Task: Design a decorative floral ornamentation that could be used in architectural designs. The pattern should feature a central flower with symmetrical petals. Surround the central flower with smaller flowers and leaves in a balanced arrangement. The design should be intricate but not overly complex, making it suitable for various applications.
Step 82:
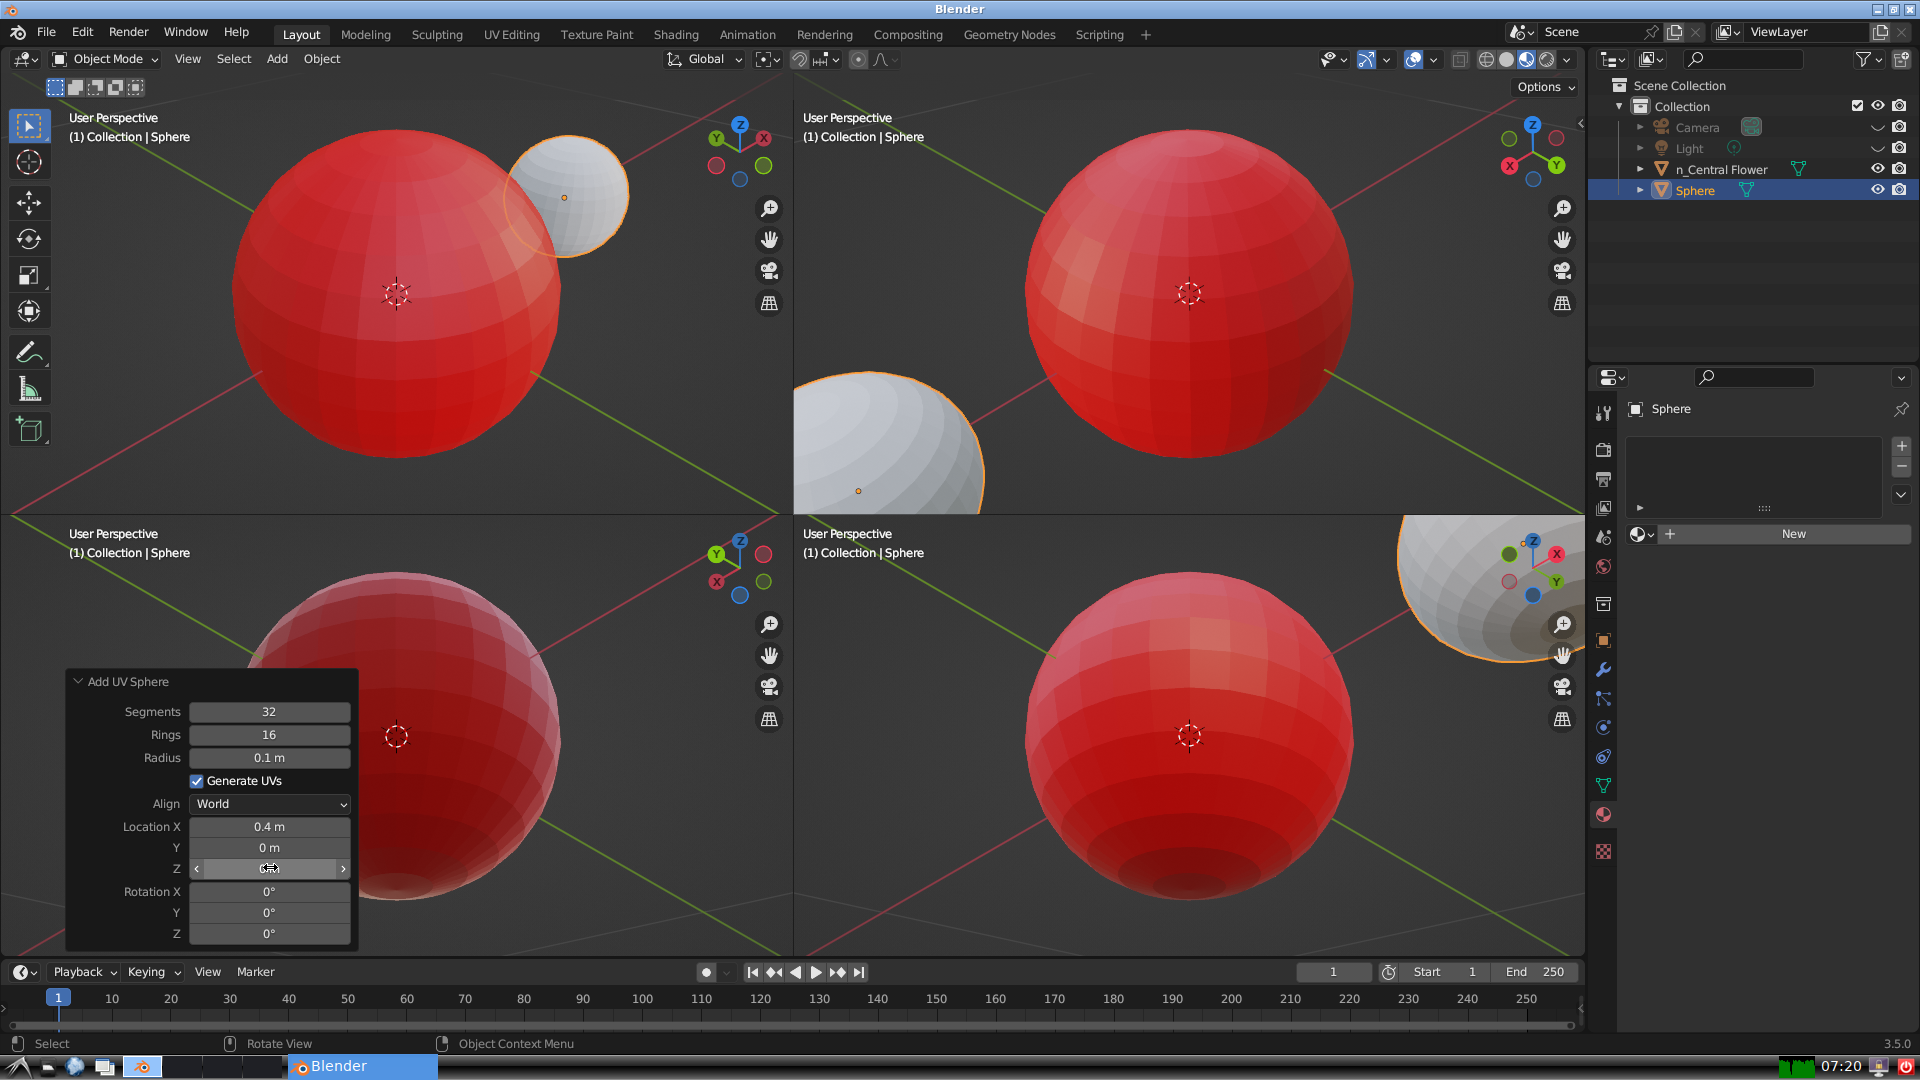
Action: {"mouse_move": [960, 540]}